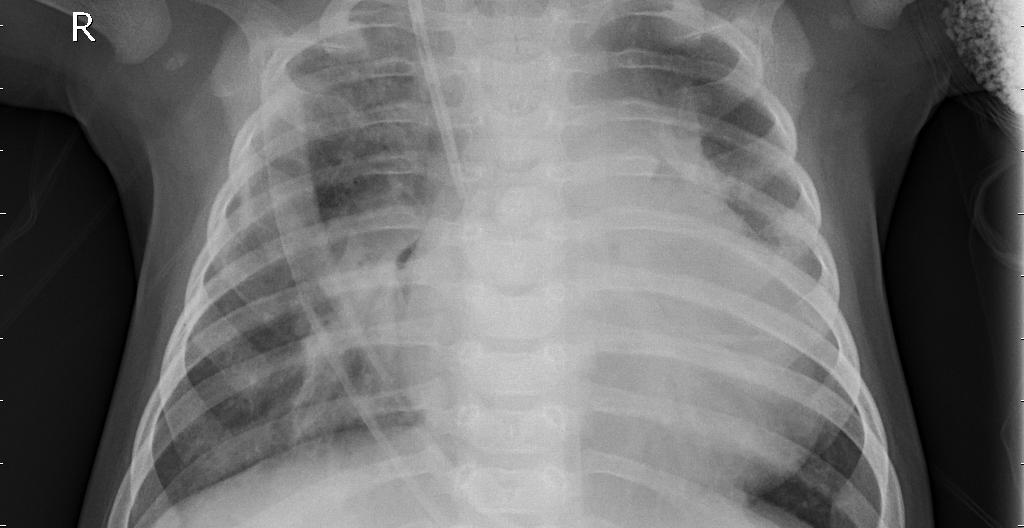
Diagnosis: PNEUMONIA